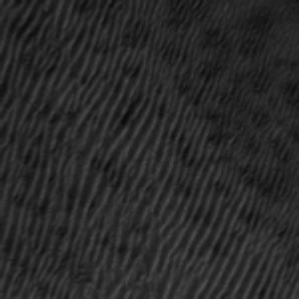
Label: frost